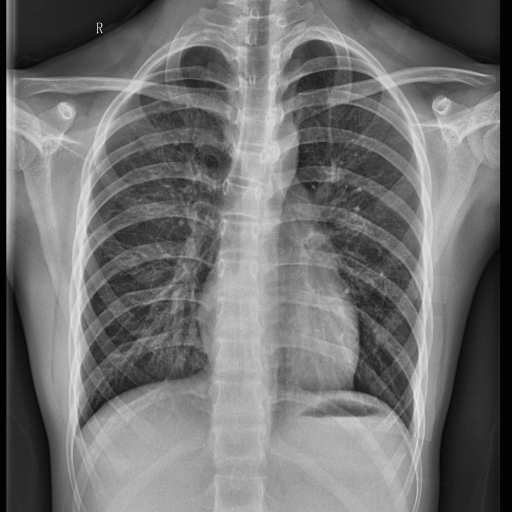
Finding: NORMAL